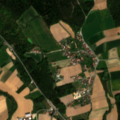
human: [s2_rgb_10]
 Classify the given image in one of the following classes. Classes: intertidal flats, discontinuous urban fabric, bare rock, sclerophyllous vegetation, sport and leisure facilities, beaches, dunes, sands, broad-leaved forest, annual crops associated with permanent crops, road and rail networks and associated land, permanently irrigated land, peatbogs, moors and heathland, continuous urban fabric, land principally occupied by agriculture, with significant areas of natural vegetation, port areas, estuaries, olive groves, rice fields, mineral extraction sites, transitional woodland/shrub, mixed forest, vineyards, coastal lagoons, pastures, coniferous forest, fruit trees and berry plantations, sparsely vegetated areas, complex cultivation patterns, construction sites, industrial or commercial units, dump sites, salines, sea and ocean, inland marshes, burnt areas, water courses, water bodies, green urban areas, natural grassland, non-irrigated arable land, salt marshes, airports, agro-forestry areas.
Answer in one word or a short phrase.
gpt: non-irrigated arable land, complex cultivation patterns, mixed forest